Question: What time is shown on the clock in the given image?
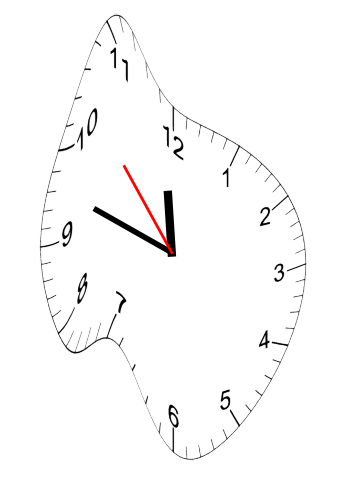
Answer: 11:47:53